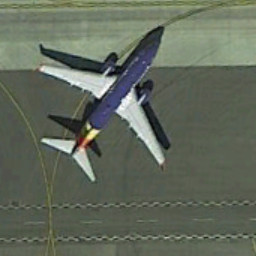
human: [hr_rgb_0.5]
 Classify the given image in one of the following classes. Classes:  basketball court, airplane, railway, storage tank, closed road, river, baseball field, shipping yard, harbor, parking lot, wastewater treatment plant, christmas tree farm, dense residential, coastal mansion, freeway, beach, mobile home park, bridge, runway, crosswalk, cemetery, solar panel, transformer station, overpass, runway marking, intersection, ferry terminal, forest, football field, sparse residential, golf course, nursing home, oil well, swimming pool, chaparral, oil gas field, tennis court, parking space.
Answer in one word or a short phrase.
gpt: airplane